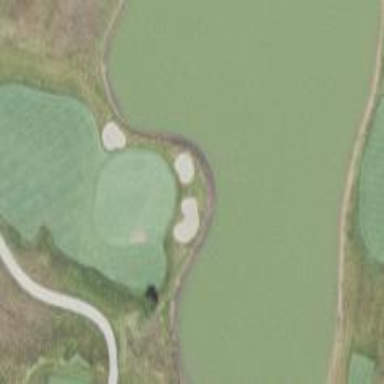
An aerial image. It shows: Scenic view of water hazard on golf course. The natural water feature adds beauty to the landscape.